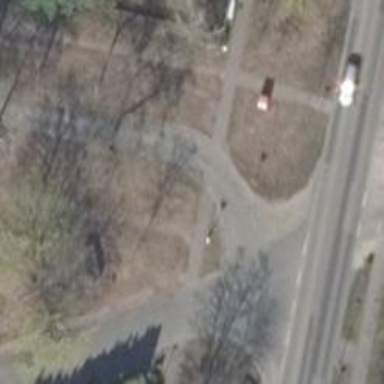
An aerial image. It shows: Unmarked road crossing.